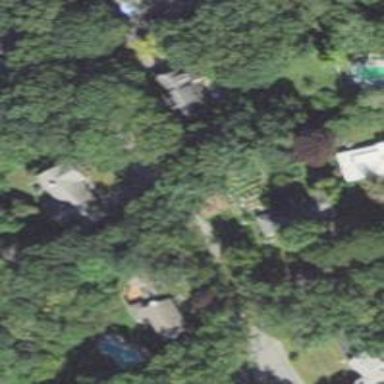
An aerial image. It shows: Residential driveway.